Question: So I'm trying to add two UIPickerView's to an ActionSheet that appears on a button press.
The action sheet shows, but it's WAY too small,
NOTE: I'm also using Cocos2d. I don't know if that restricts anything or not.

As you can see, the ActionSheet is just way too small. You can't see anything in the picker view except maybe the first few letters when I scroll.
I have tried
'''
[actionSheet setFrame:CGRectMake(0, 0, 800, 500)];
'''
and
'''
[actionSheet setBounds:CGRectMake(0, 0, 800, 500)];
'''
Showing Code:
'''
[actionSheet showInView:[[UIApplication sharedApplication] keyWindow]];
[actionSheet setFrame:CGRectMake(0, 0, 800, 500)];
'''
What else can I do? Should be I be using something besides ActionSheets maybe?
Thanks in advance.
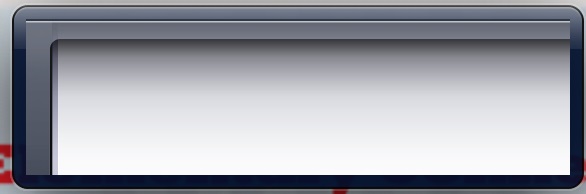
Answer: As we found in comments the most convenient way to display different kind of custom information in popup view on iPad is by using 'UIPopoverController' class rather then trying customizing 'UIActionSheet'.
> The 'UIPopoverController' class is used to manage the presentation of content in a popover. You use popovers to present information temporarily but like a modal view does. The popover content is layered on top of your existing content in a special type of window. The popover remains visible until the user taps outside of the popover window or you explicitly dismiss it. Popover controllers are for use exclusively on iPad devices. Attempting to create one on other devices results in an exception.
<URL>